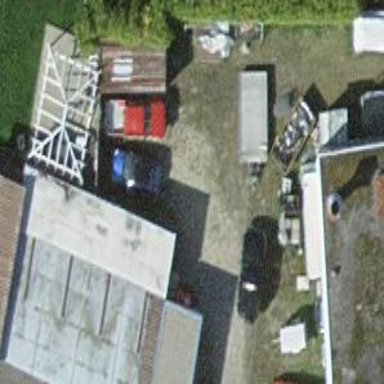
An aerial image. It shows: Garage.